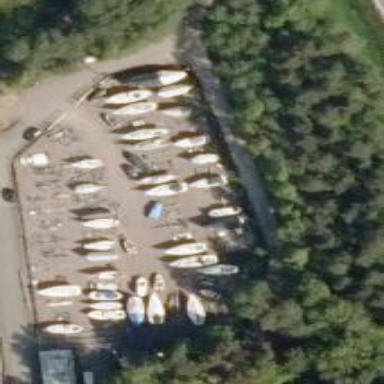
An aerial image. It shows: Boatyard located near waterway.